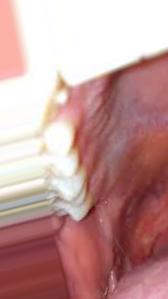
Condition: Mouth Ulcer